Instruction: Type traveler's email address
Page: traveler
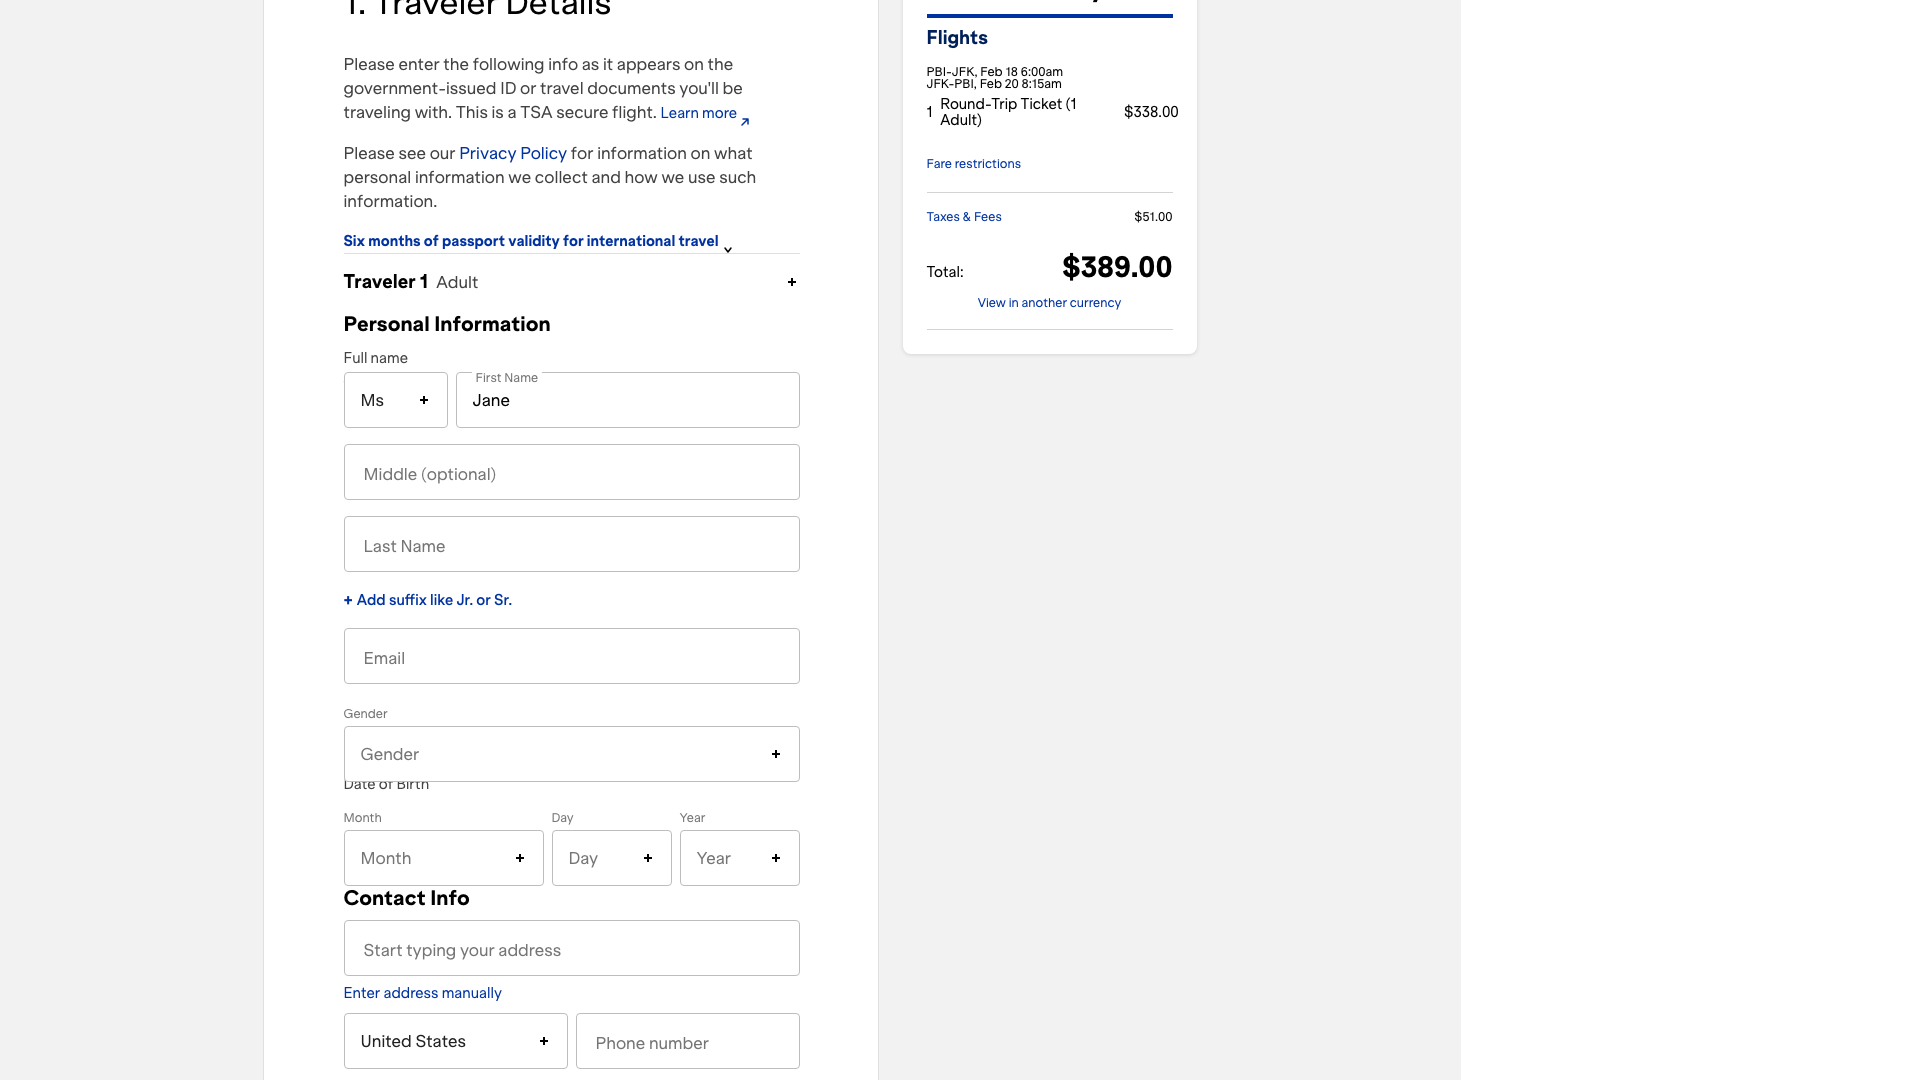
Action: type